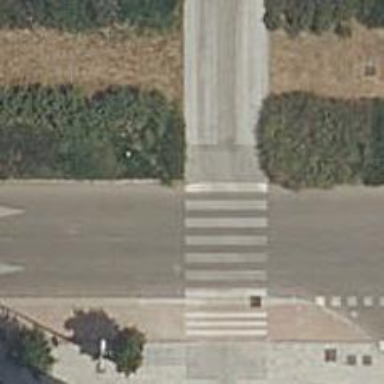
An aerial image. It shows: Uncontrolled road crossing.